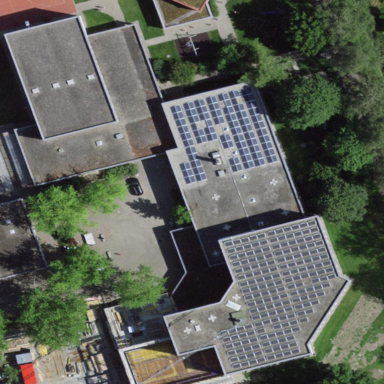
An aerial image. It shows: School building.